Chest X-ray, PA view. Patient: 44 years old, sex M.
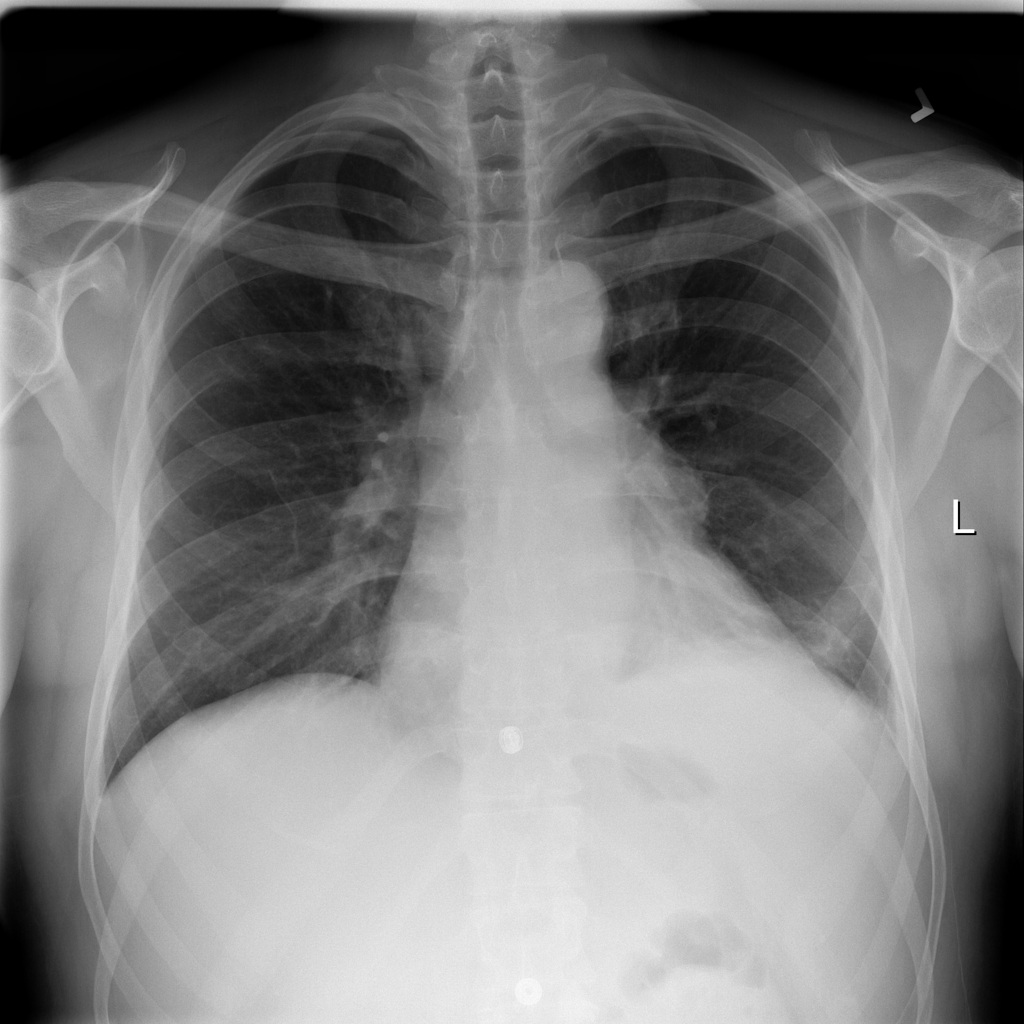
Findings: Atelectasis, Infiltration